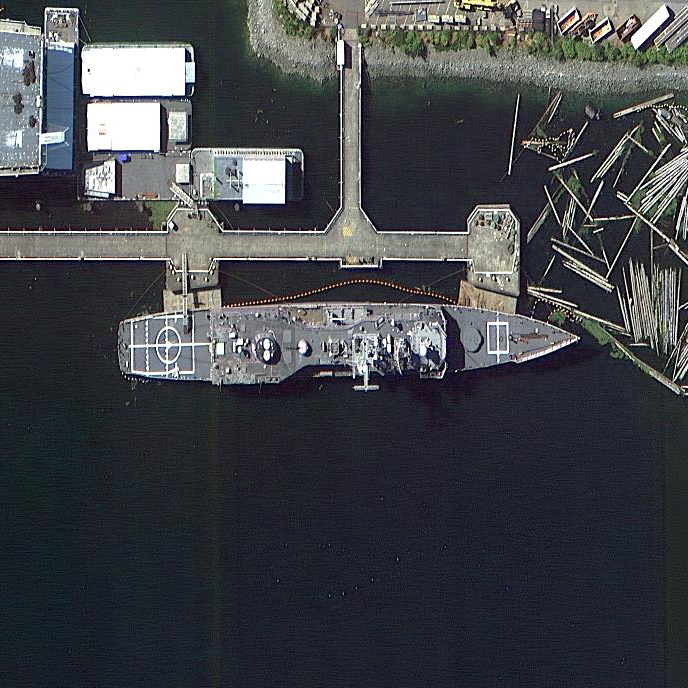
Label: cruiser